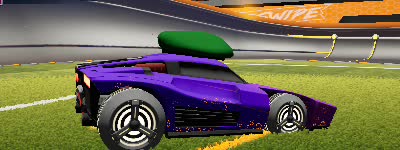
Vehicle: breakout